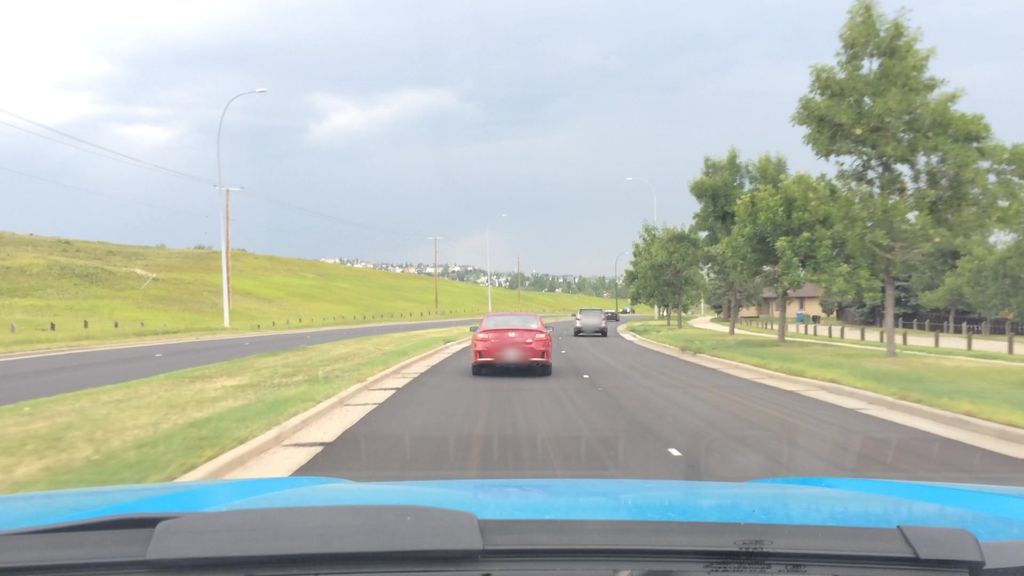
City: calgary